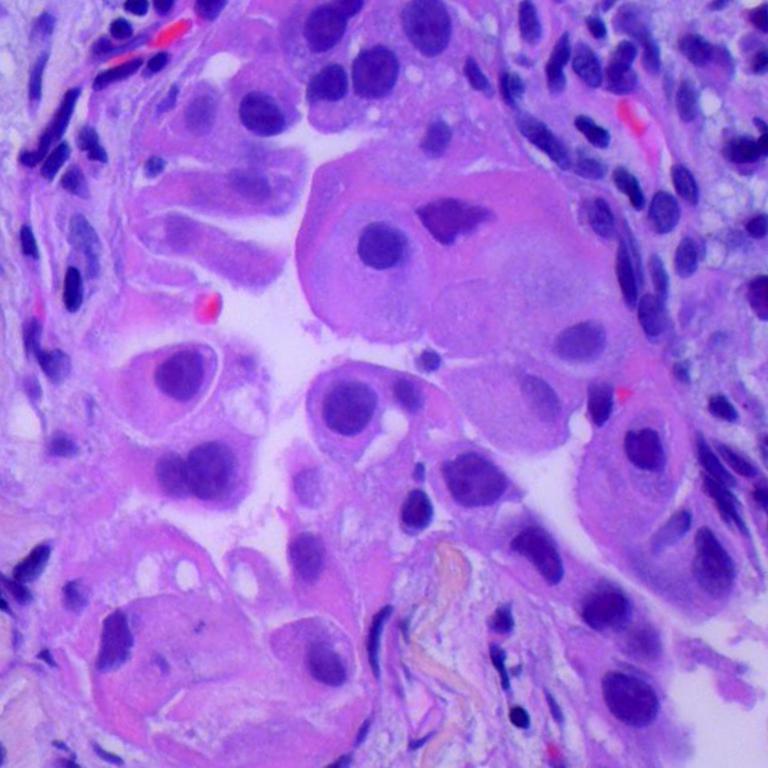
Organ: lung
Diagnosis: adenocarcinomas